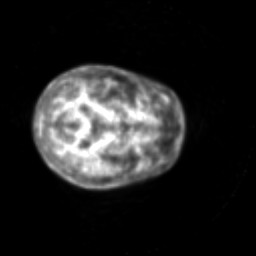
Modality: PET
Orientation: axial
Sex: female
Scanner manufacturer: siemens